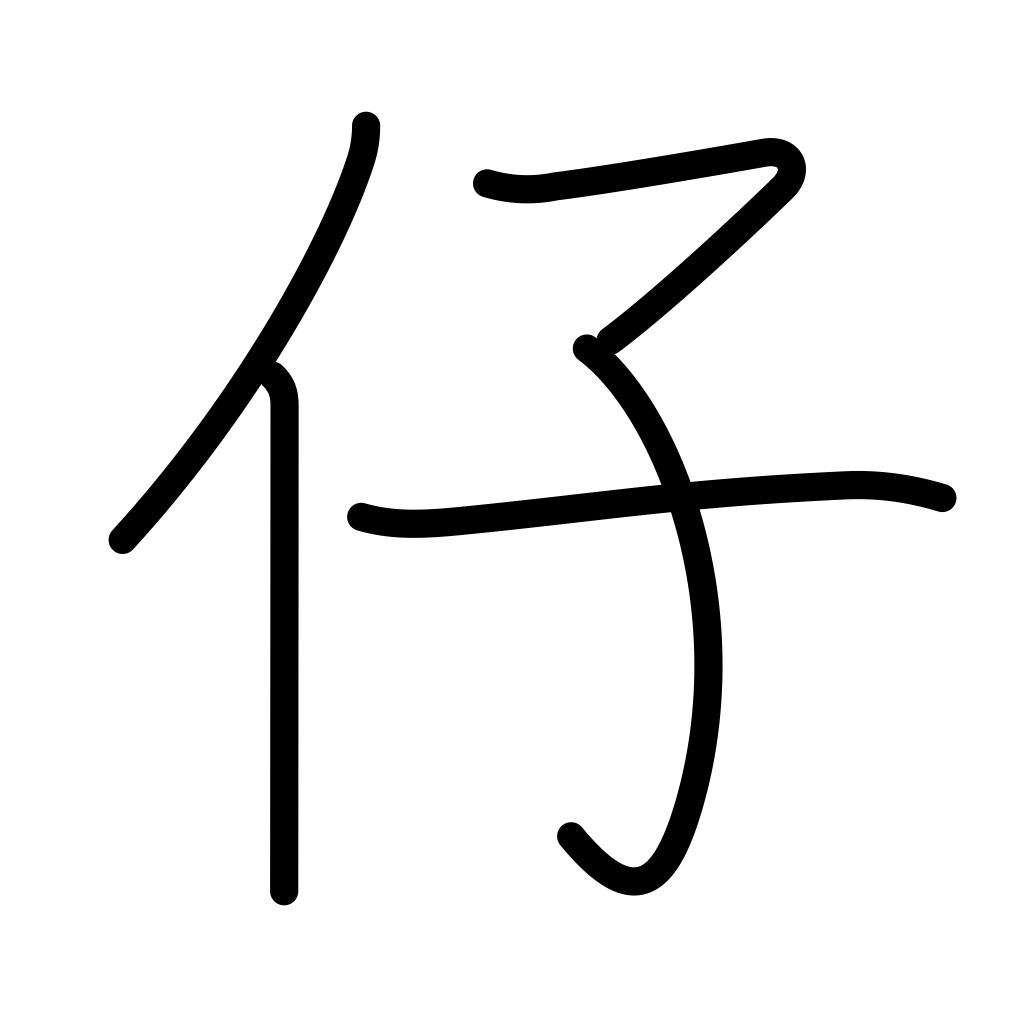
Meaning: detailed, fine